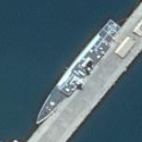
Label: cruiser